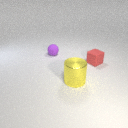
small purple rubber sphere to the left of large yellow metal cylinder